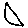
Label: moon